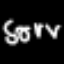
Label: squiggle